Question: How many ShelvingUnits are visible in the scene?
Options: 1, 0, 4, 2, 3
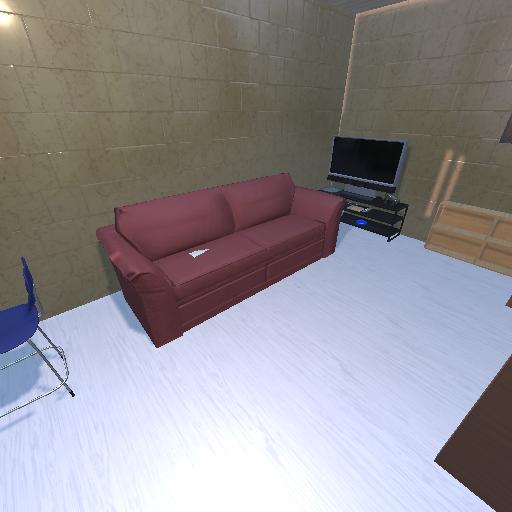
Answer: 1